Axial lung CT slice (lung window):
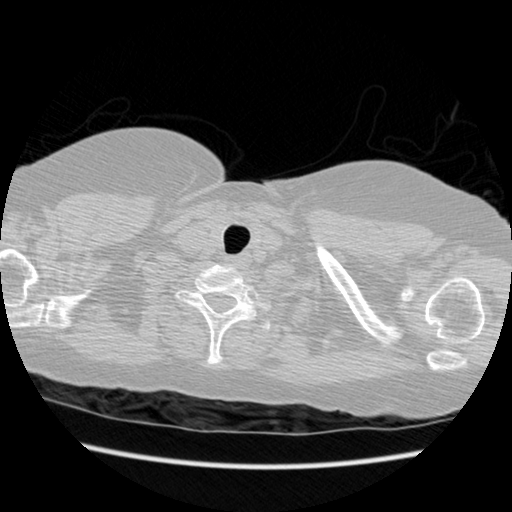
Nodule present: no